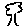
Label: tree